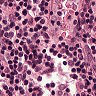
Metastatic tissue present: no